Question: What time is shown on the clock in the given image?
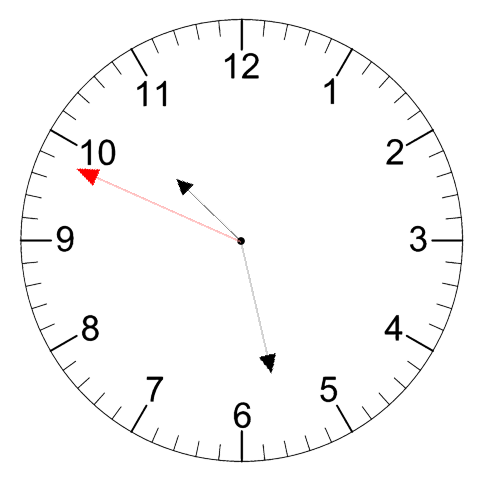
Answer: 10:27:49